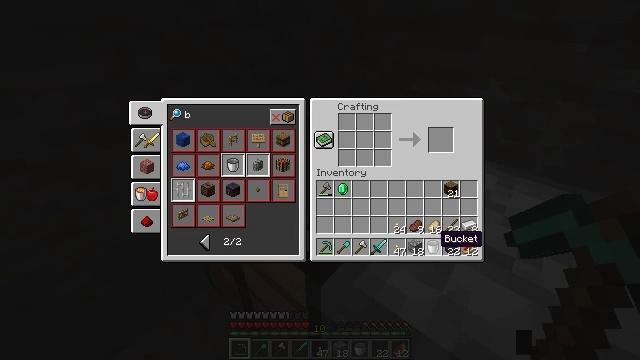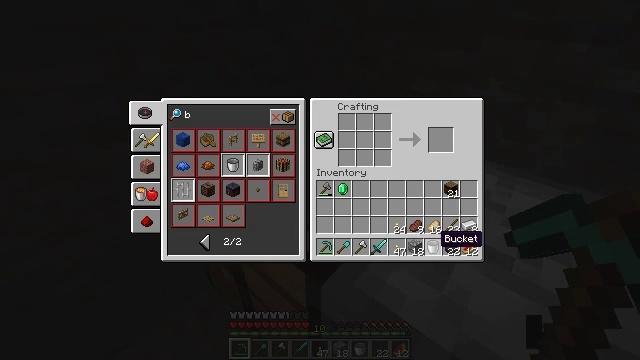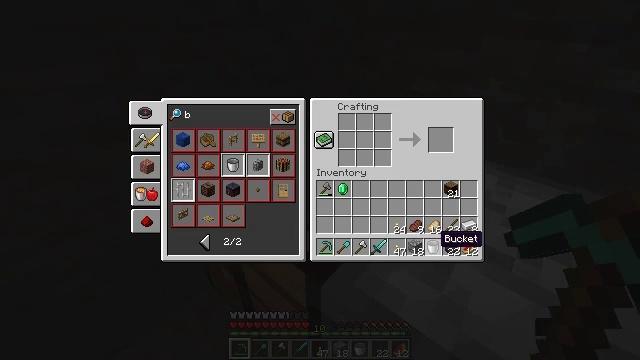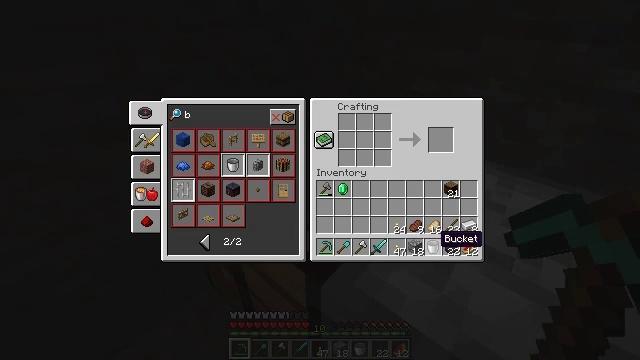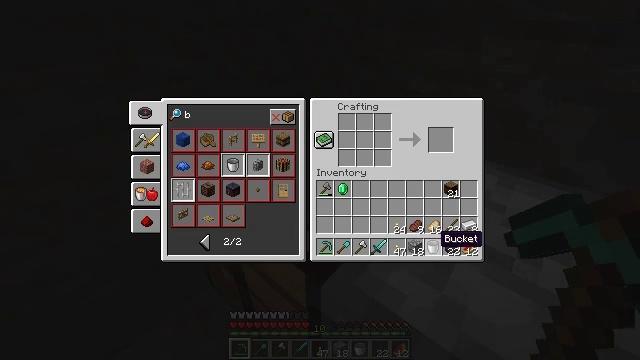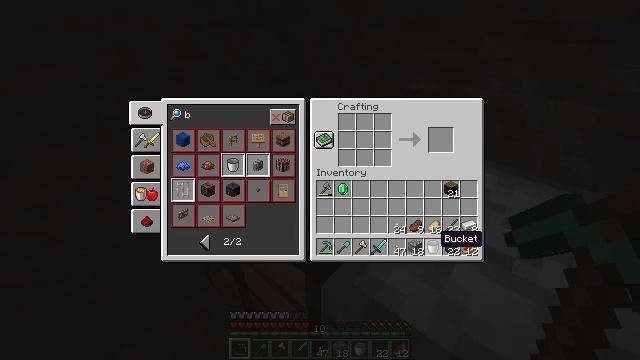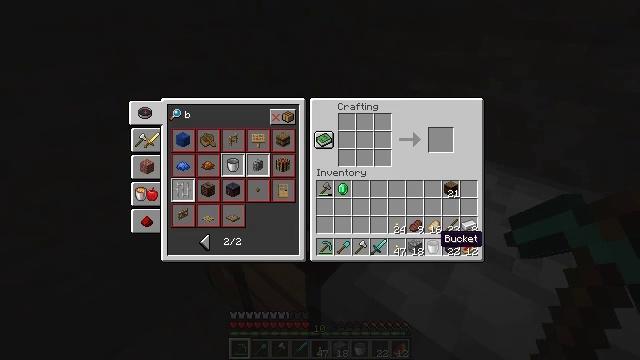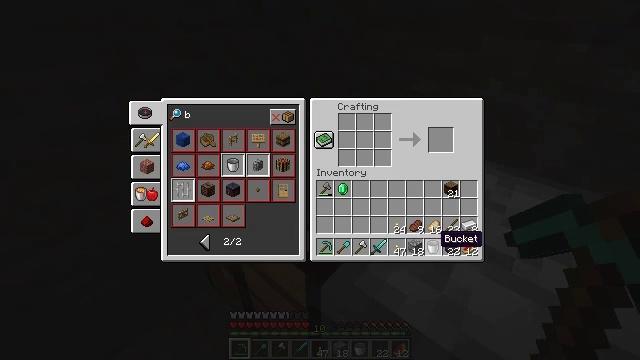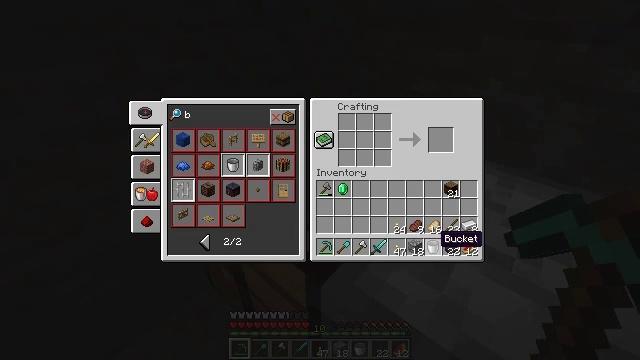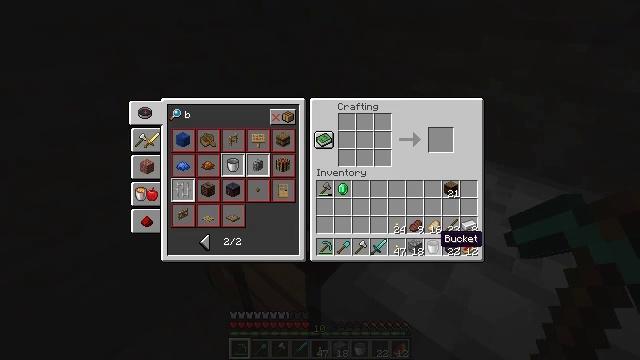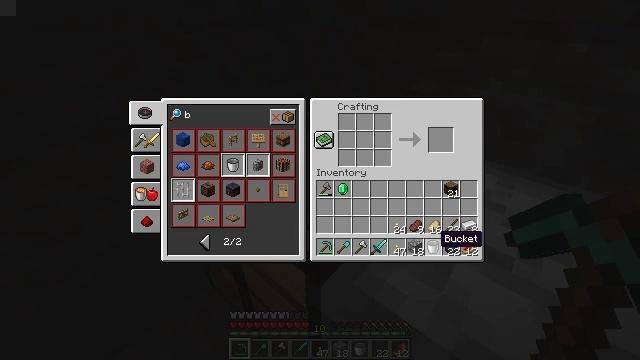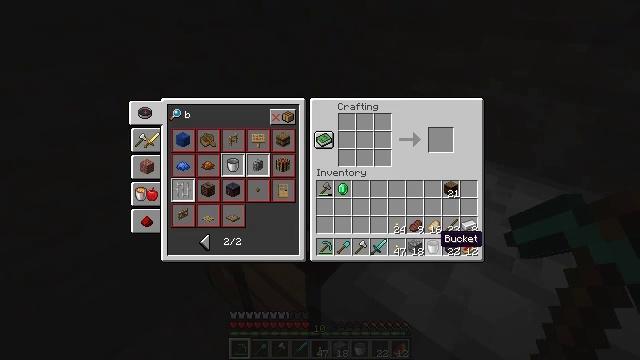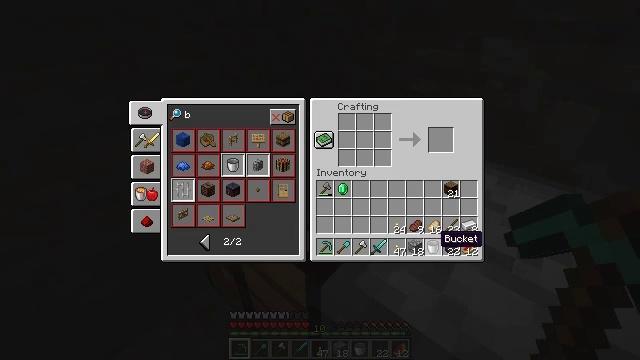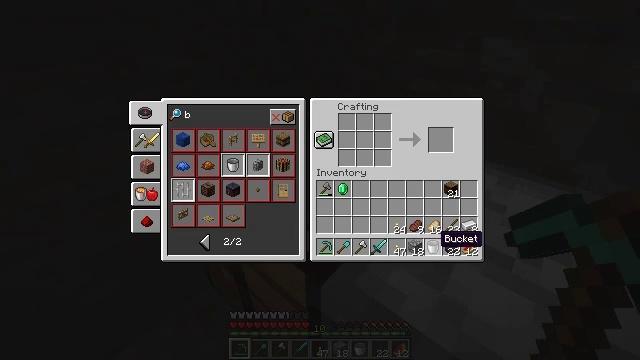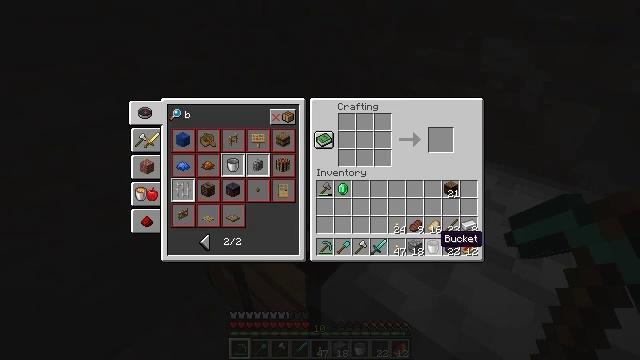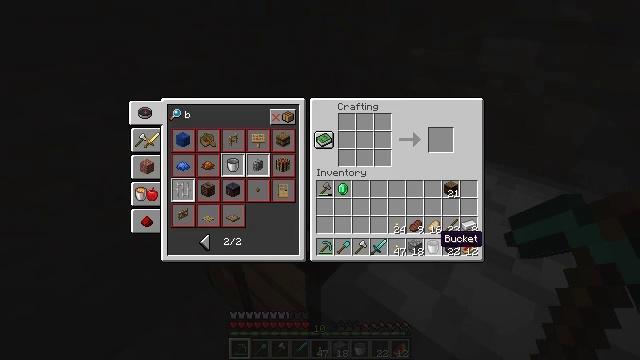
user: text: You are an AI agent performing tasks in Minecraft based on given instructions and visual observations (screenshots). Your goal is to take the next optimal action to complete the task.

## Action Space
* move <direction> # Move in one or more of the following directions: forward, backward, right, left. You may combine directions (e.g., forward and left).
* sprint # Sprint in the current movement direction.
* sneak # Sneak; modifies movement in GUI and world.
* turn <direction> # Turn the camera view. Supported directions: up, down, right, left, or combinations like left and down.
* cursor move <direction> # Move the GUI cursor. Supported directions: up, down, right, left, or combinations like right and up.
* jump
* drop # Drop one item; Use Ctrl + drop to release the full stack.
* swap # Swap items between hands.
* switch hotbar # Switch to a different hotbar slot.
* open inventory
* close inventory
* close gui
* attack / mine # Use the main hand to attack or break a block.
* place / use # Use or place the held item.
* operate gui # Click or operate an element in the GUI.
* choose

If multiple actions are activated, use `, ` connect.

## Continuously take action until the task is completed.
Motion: motion action
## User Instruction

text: Drop an emerald.
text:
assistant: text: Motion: no_op
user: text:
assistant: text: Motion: no_op
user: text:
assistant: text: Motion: no_op
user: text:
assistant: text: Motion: no_op
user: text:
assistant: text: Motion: no_op
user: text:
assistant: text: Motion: no_op
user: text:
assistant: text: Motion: no_op
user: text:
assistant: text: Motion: no_op
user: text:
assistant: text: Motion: no_op
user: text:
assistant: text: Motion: no_op
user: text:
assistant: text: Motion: no_op
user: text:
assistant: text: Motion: no_op
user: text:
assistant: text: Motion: no_op
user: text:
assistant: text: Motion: no_op
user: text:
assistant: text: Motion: no_op
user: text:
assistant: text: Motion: no_op
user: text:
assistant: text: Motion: no_op
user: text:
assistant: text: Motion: no_op
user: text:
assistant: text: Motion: no_op
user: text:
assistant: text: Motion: no_op
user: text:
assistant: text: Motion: no_op
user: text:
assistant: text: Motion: no_op
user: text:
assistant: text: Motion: no_op
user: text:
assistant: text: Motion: no_op
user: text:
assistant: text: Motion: no_op
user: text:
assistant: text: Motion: no_op
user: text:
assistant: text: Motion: no_op
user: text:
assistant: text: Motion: no_op
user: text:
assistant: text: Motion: no_op
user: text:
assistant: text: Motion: no_op